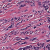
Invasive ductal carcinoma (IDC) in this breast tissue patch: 1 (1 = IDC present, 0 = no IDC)